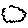
Label: cloud